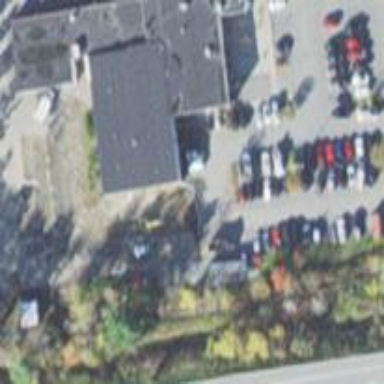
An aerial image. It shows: Retail building that houses car shop.